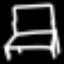
Label: chair